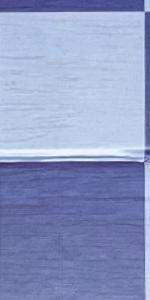
Label: Empty